Question: I have been developing WP (Windows Phone) 8.0 apps using Visual Studio Express for Windows Phone. To start developing for WP 8.1, I downloaded VS 2013 including update 2 RC from <URL> which is supposed to use to develop WP 8.1 apps.
I've tried twice, but there is no option to create WP 8.1 app even after a successful installation. What I get is only this:

i.e. no option to create Windows Phone 8.1 apps. If it matters, I'm interested in WP 8.1 Visual C# template specifically.
As I've mentioned, since I develop Windows Phone 8.0 apps, therefore Visual Studio Express (2012) for Windows Phone is already installed.
I've already gone through:
<URL>
<URL>
<URL>
<URL>
<URL>
but none address the solution.
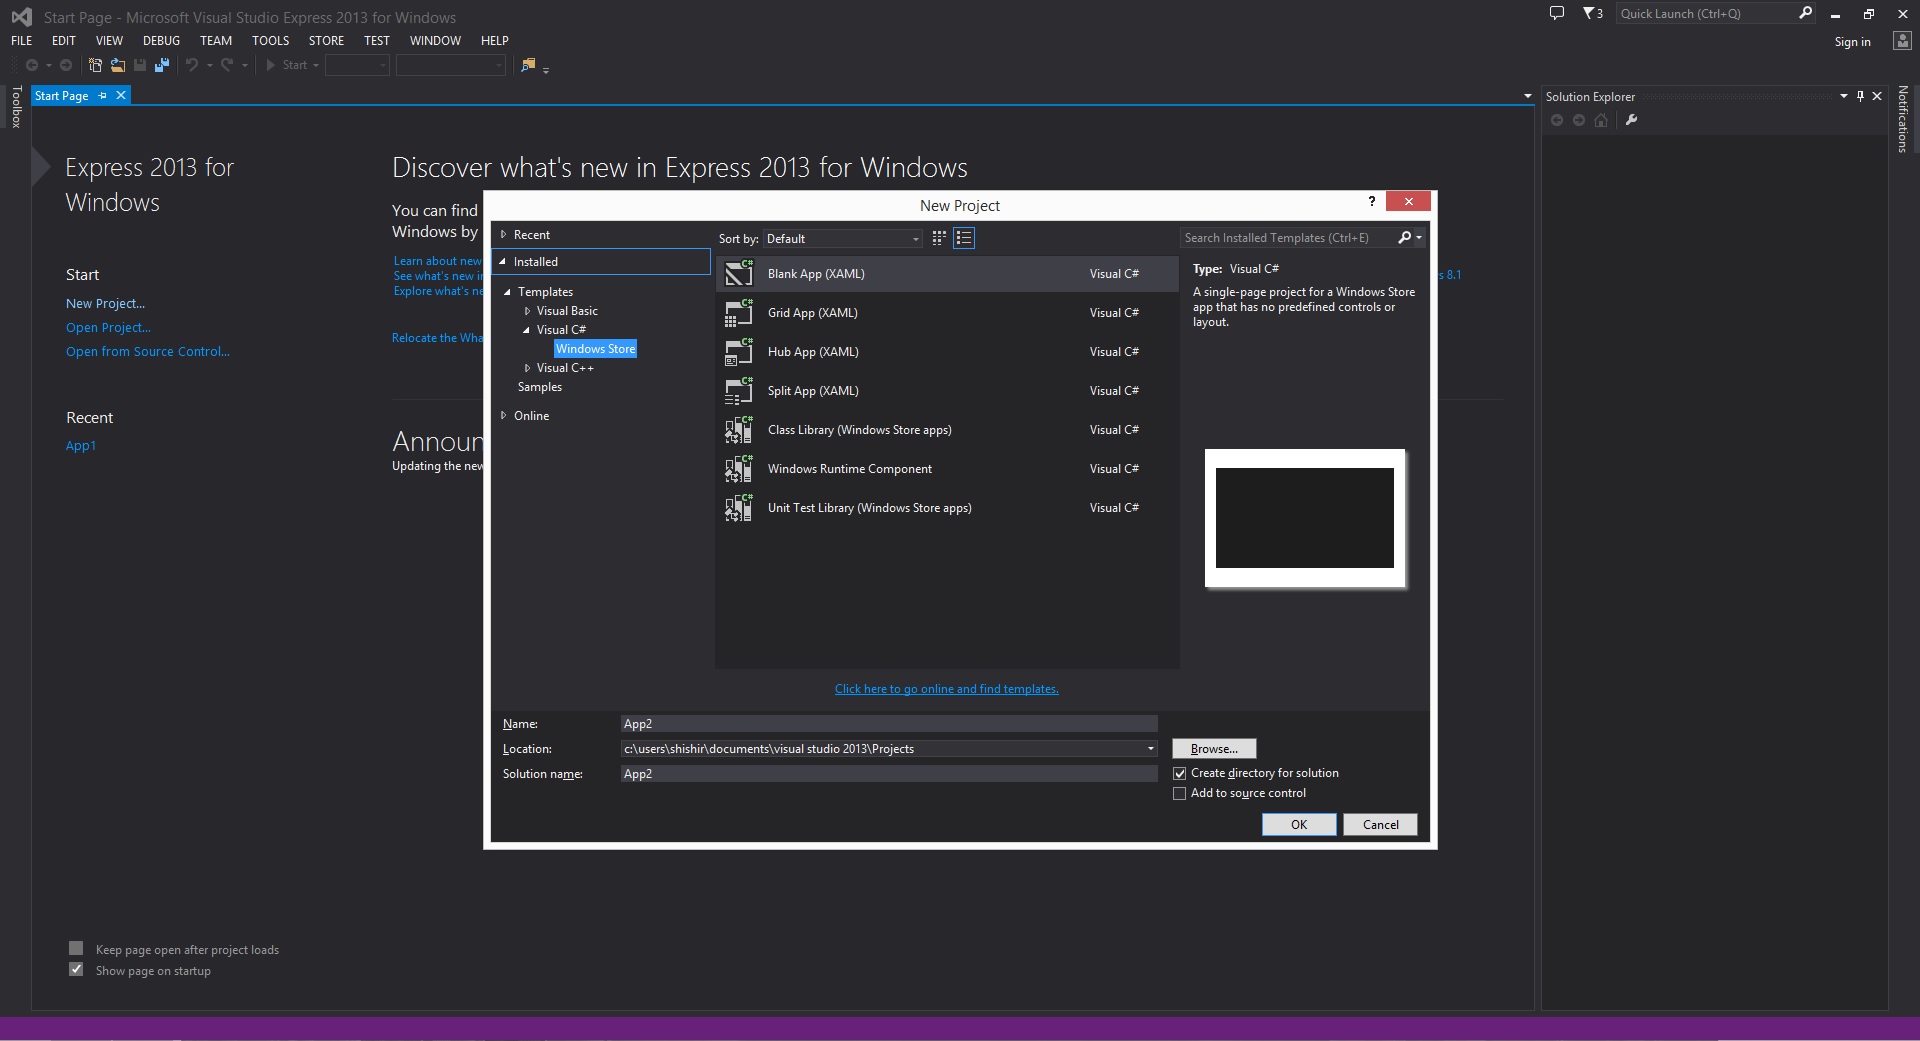
Answer: I finally got the solution.
I downloaded both Visual Studio 2013, and update 2 RC using the /layout switch at command prompt. From <URL>:
> After you download the update executable from the MSDN website to a
location on your file system, run the following command at a command
prompt: /layout. This command downloads all the
packages for the installation. By using the /layout switch, you can
download all the installation packages, not just the ones that apply
to the download machine. This approach gives you all the files that
you need to run this update anywhere and may be useful if you want to
install components that weren't installed originally.
To do this, download the Visual Studio 2013, and Visual Studio 2013 Update 2 RC files (about 2-3 MBs each). Then, create a shortcut of these files on desktop, and then open properties of shortcut. In target field after ", add a space followed with /layout as shown below:

This will download all installation files to your disk and when you install the VS (the exe at specified download folder), it won't ask it to fetch from internet, rather will do it from offline files and phone SDK 8.1 will be installed too.
Please be warned that, this will take a lot of time. To save time, I suggest following what is in Update section.
## Update
While searching on internet, I found these two links on Microsoft website:
> <URL>
In download section, these two sites show that, the offline download option is now available (as evident from the ISOs shown). Though, I don't know if that would help as I haven't tested this option. Just that this option will be much more quicker than using /layout switch.